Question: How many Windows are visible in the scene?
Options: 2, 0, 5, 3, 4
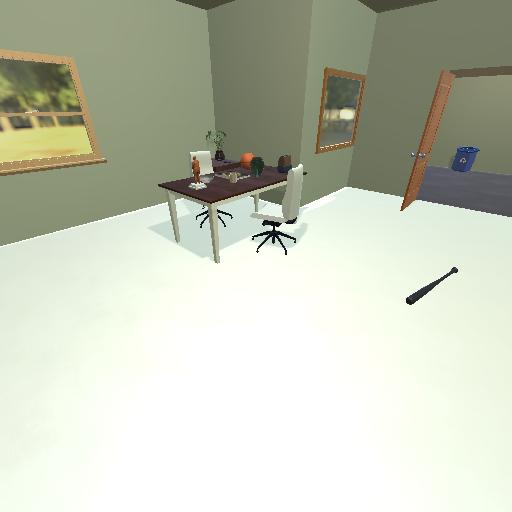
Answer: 2